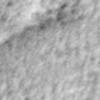
Label: no_change